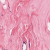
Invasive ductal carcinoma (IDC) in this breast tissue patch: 0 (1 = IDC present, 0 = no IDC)